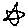
Label: star